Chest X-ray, PA view. Patient: 30 years old, sex M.
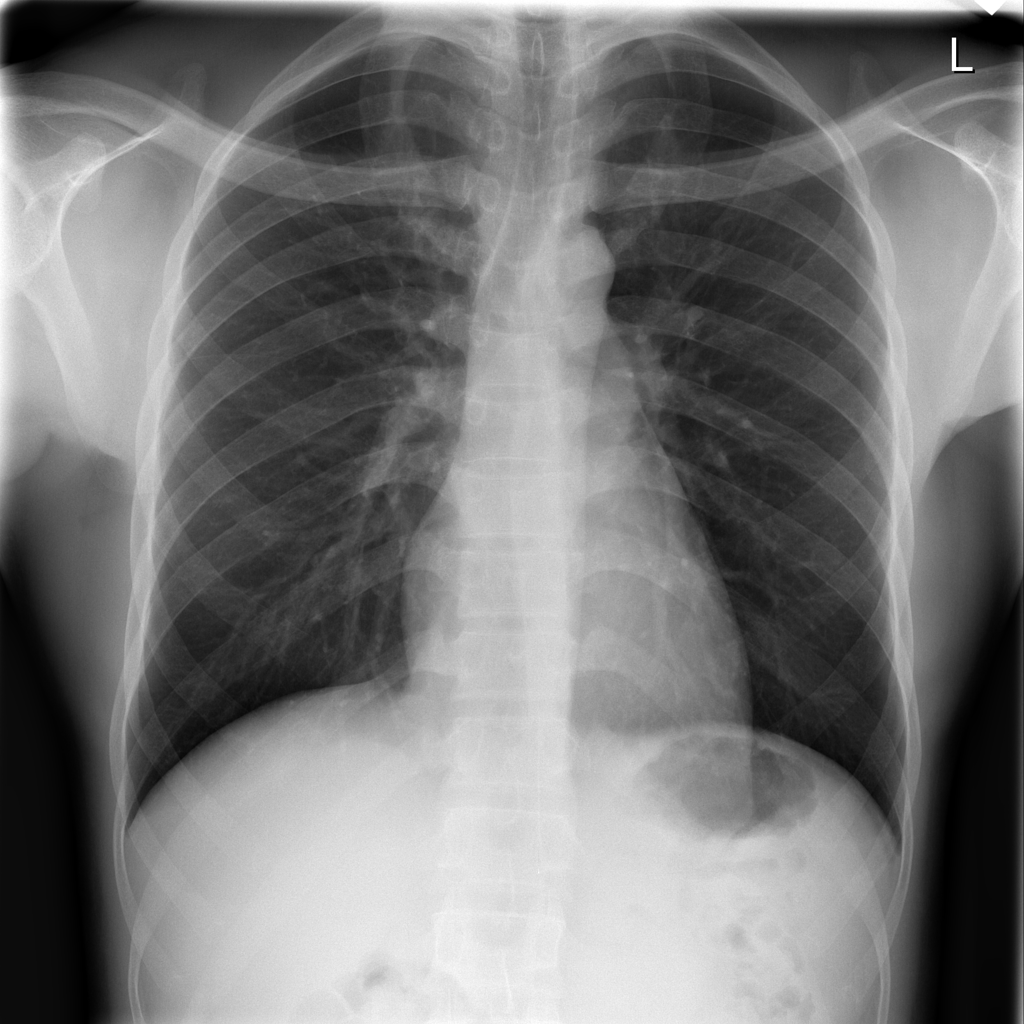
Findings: Infiltration